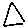
Label: triangle